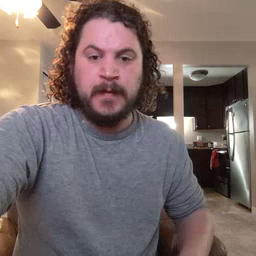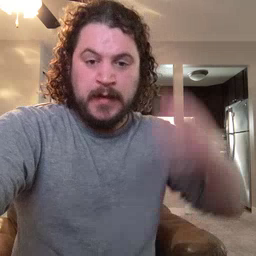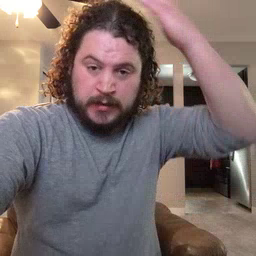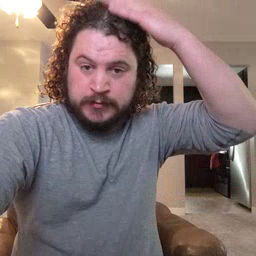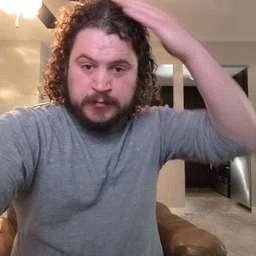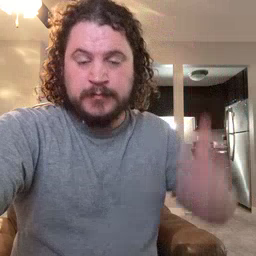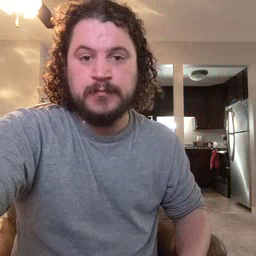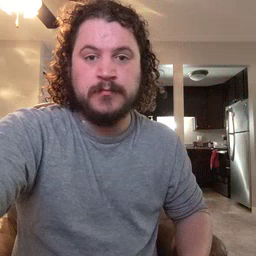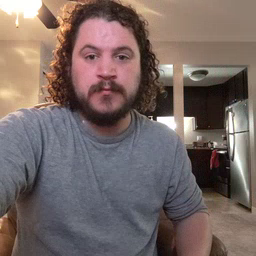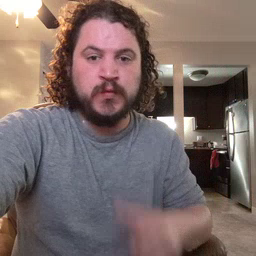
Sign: hat